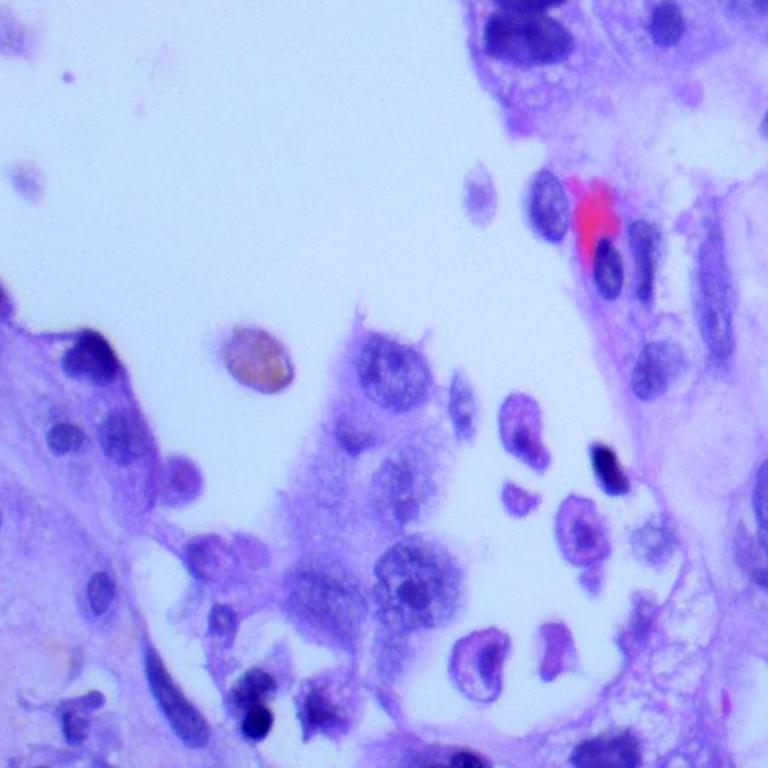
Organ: lung
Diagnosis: adenocarcinomas